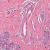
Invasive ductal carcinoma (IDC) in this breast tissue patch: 1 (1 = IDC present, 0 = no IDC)